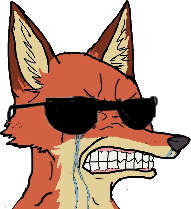
Label: 5_Animal